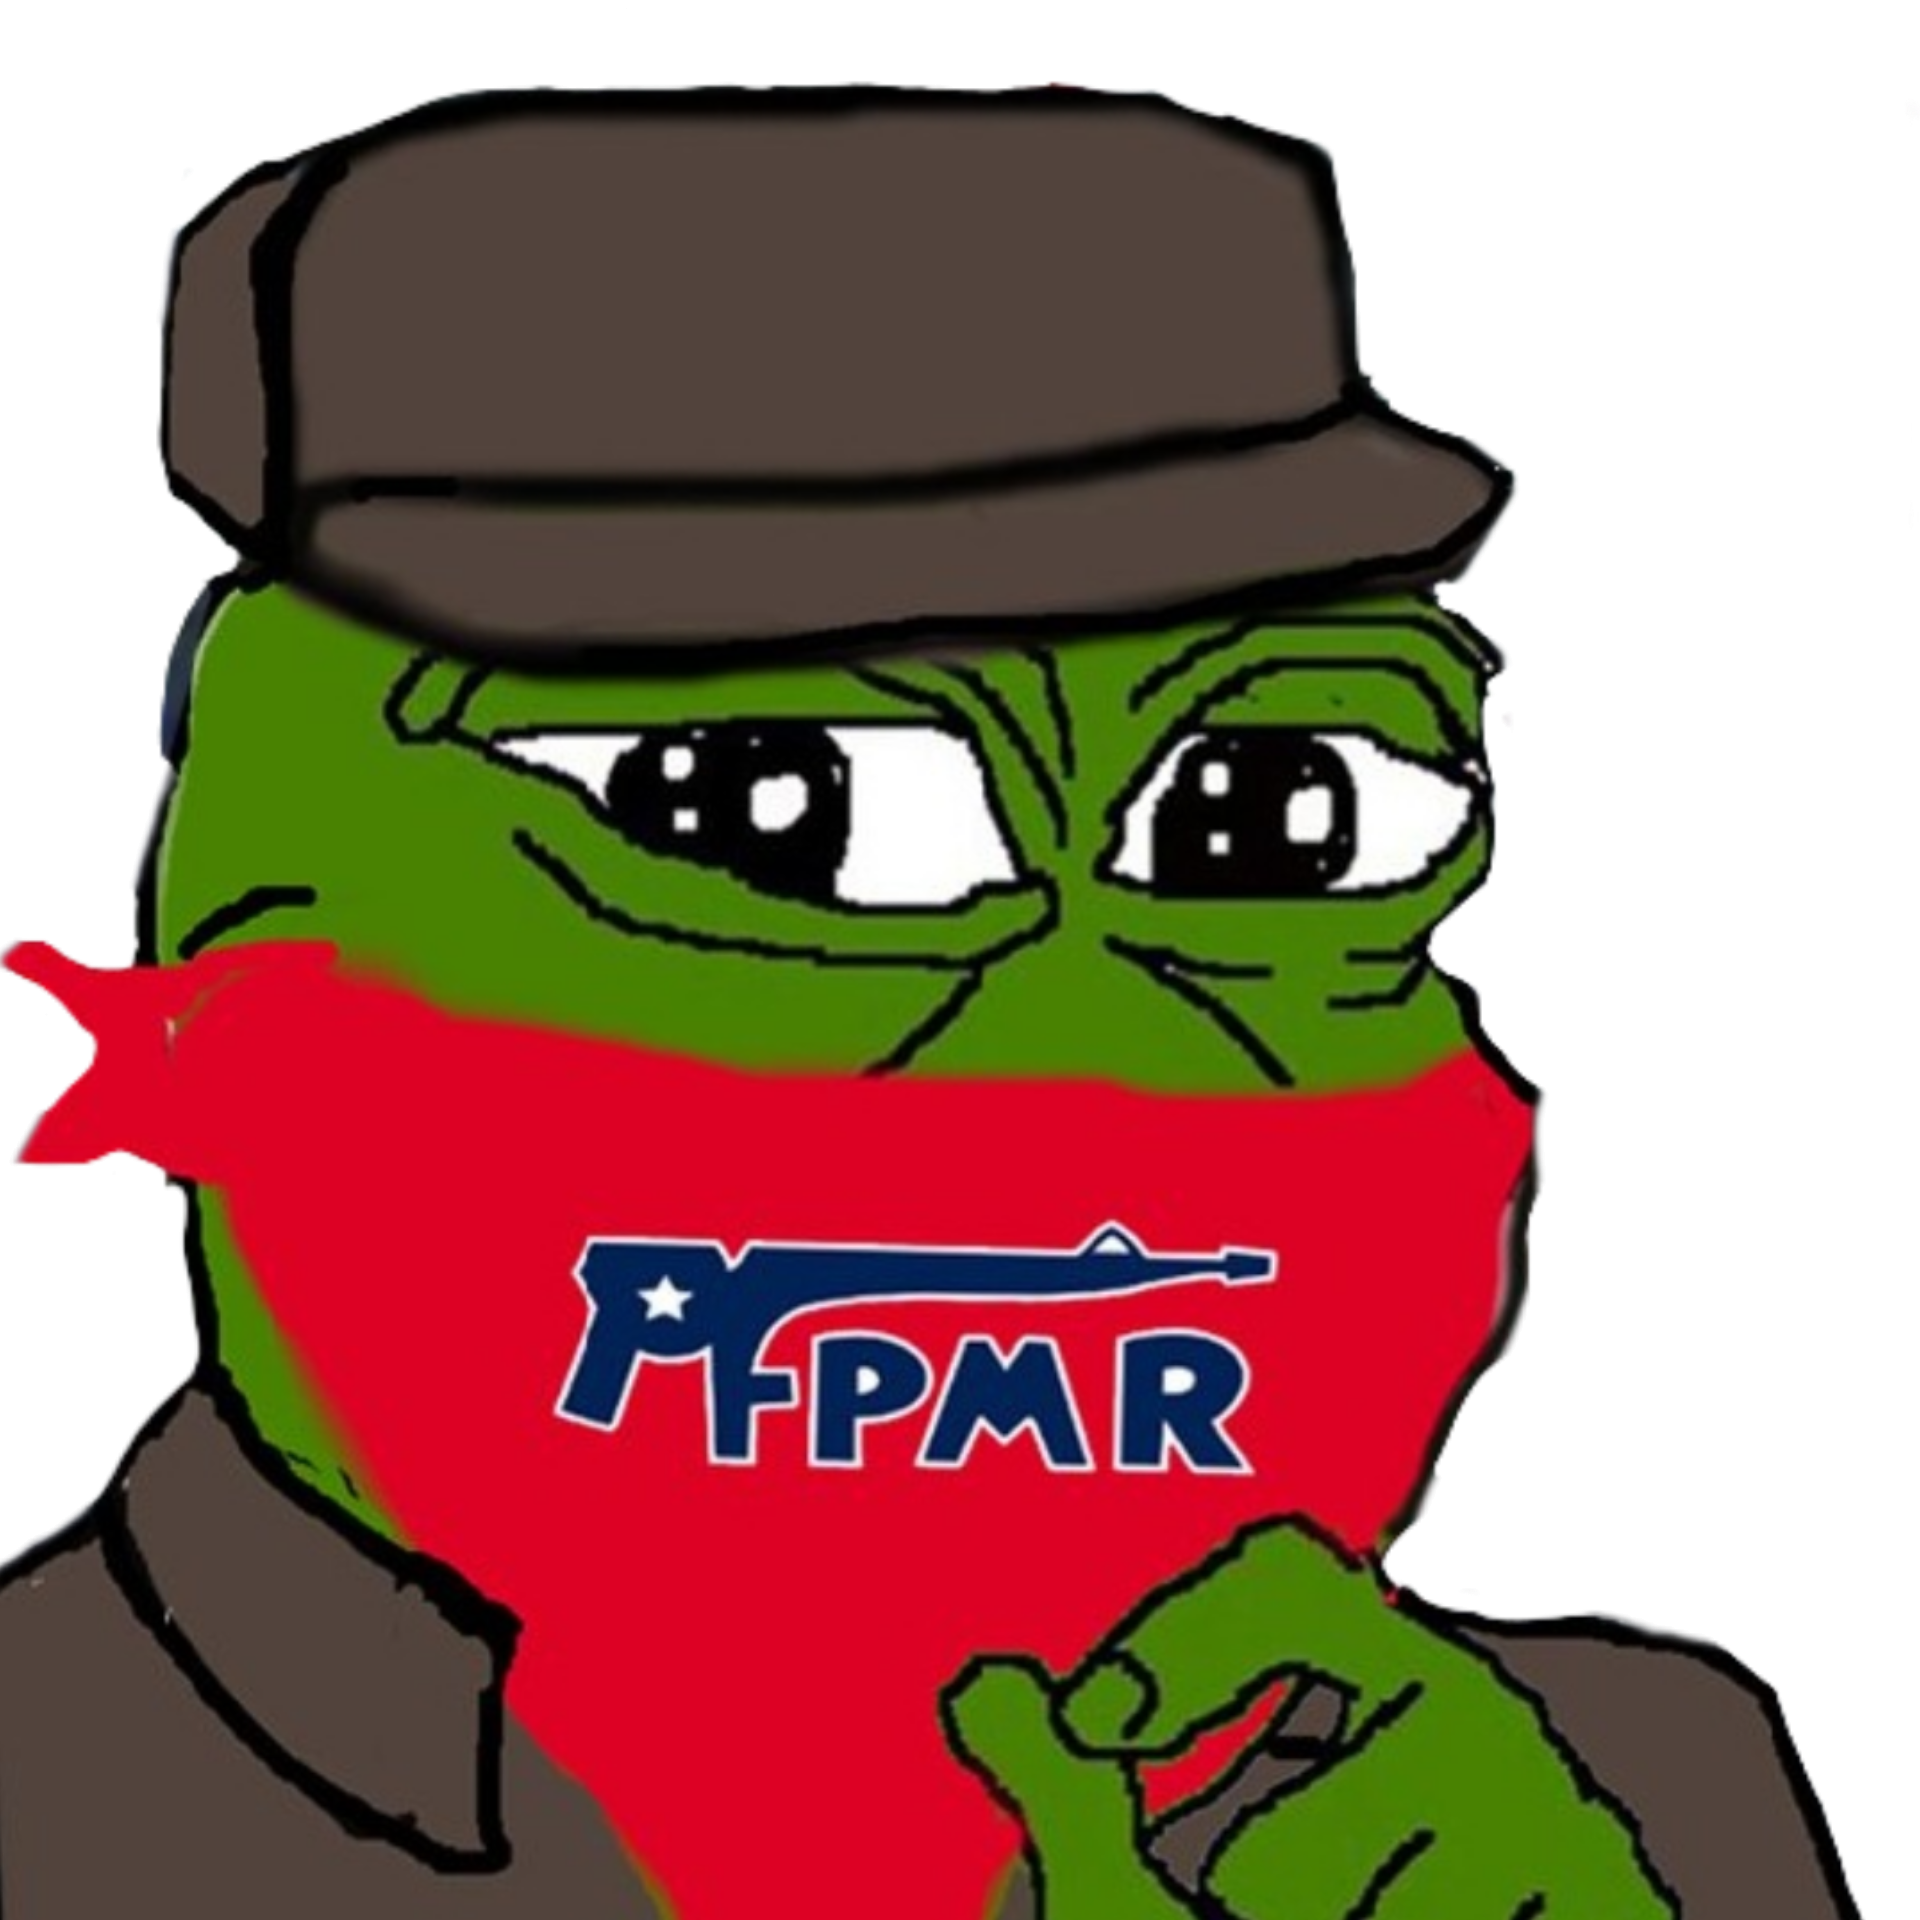
Label: 5_Pepe